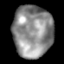
Tissue: lung
Cell type: Epithelial cells
Senescence score: 0.2049
Nuclear area (px): 2013
Mean DAPI intensity: 141.625